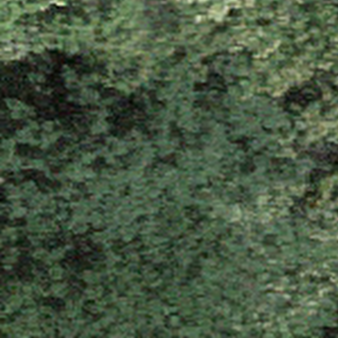
Label: other